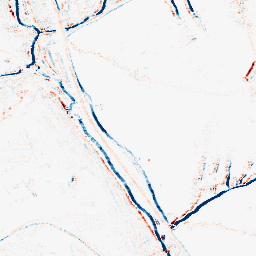
Category: morphological
Decomposition family: morphological_rect
Decomposition parameters: operation: average
width: 5
height: 3
Upsampling method: quartic
Upsampling parameters: scale: 2
Upsampling scale: 2